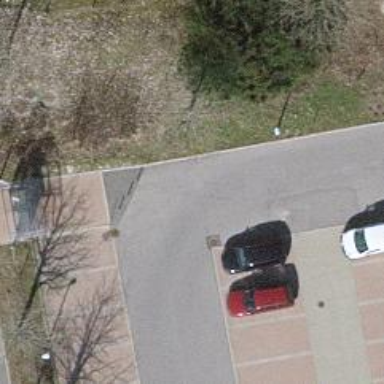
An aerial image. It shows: Road serving as parking aisle.